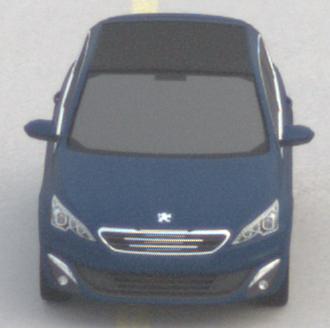
Make: Peugeot
Model: 308 VTi 82
Detailed model: 308 (II)
Model produced from: 2013/09
Model produced until: 2014/11
Doors: 5
Color: blue
Road condition: dry road
Daytime: morning or afternoon
Contrast: low contrast